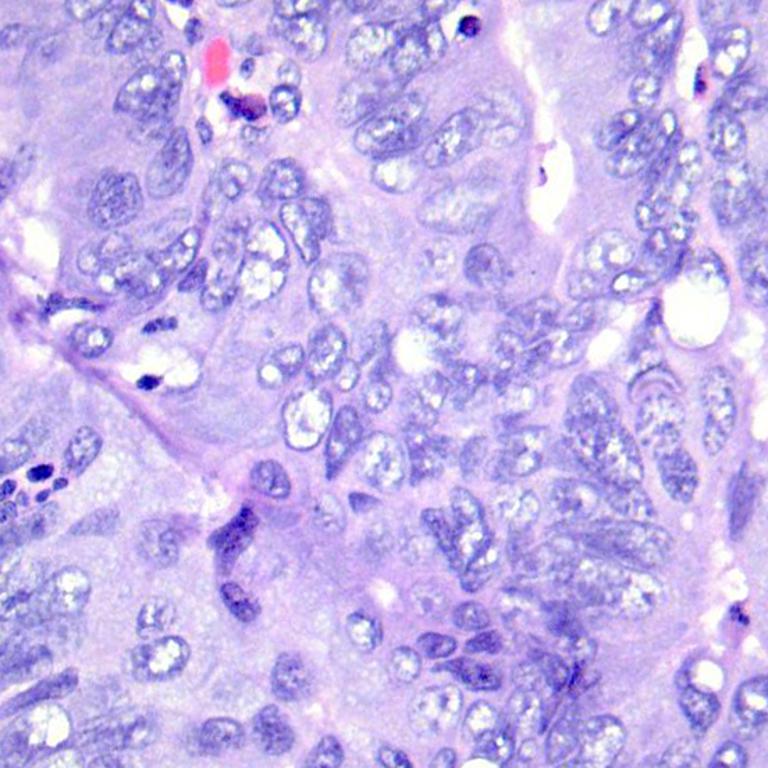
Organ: colon
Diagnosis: adenocarcinomas